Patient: sex M, age 22
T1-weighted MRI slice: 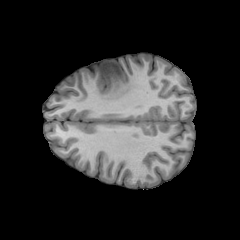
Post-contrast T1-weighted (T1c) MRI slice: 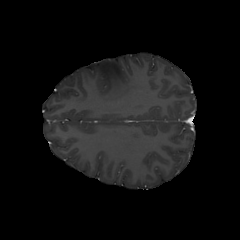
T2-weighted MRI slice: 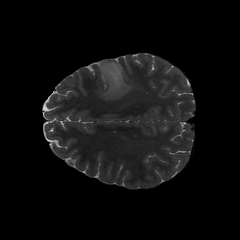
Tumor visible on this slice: yes
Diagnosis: Astrocytoma, IDH-mutant
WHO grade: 2